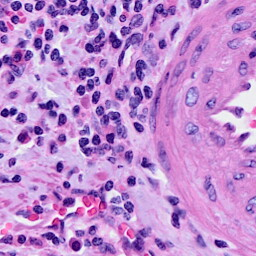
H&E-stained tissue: Cervix